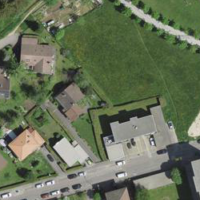
EUNIS habitat code: 55
Species observed at this site:
Limax maximus